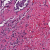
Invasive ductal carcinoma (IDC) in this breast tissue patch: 0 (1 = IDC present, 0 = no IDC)